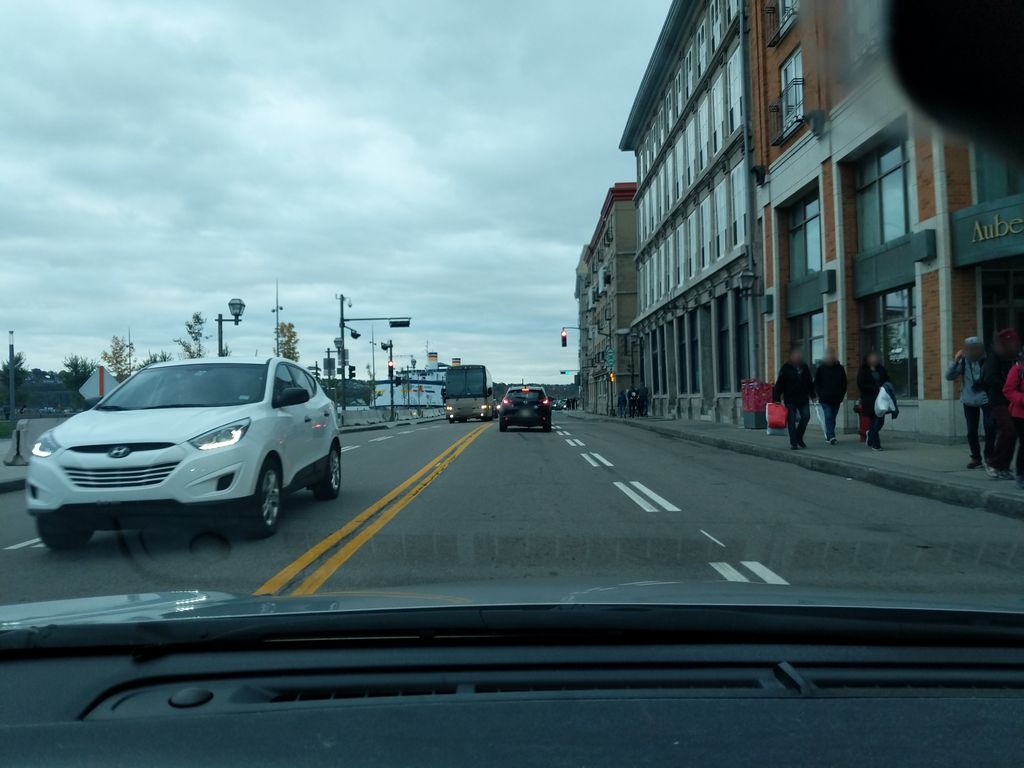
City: quebec_city